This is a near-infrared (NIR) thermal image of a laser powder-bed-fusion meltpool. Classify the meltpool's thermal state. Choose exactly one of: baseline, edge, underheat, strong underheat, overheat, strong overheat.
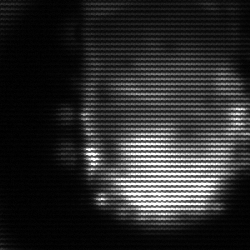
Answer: baseline